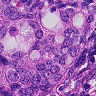
Metastatic tissue present: yes